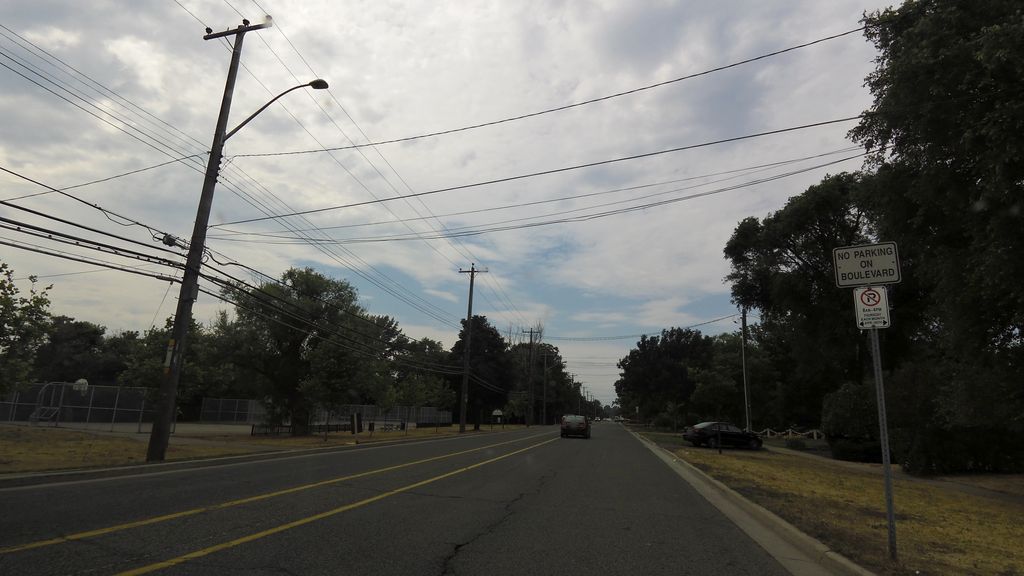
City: hamilton